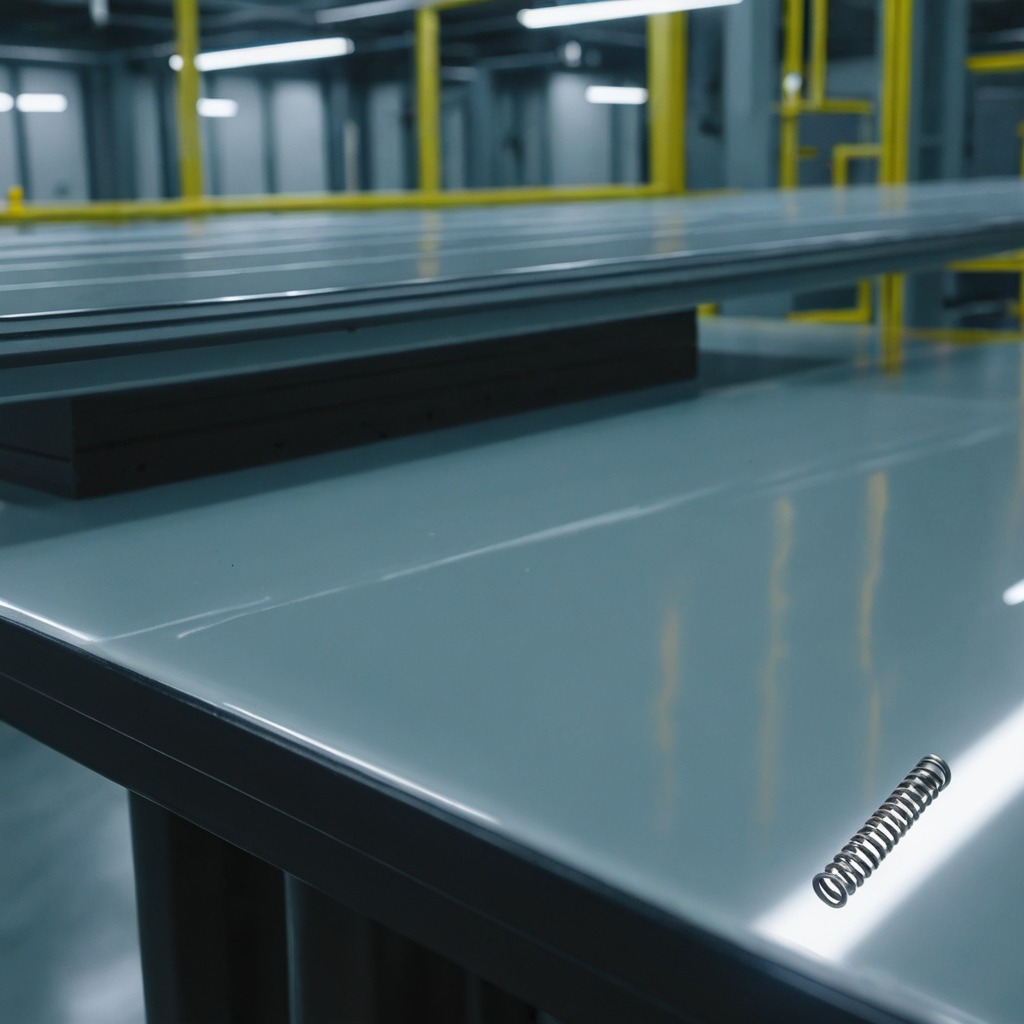
A coiled metal spring is lying on a table.